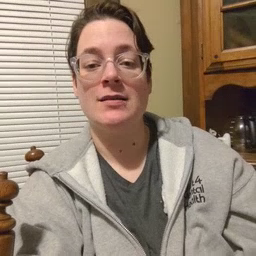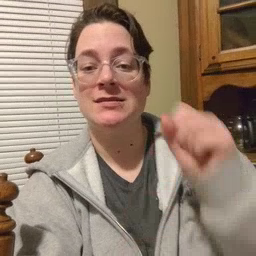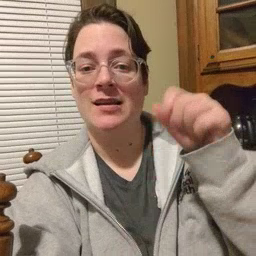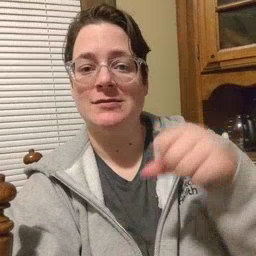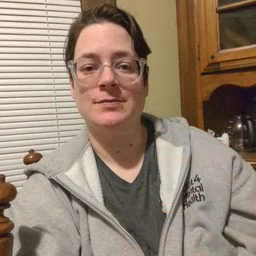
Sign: yes